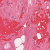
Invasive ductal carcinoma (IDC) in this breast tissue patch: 0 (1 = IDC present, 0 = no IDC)